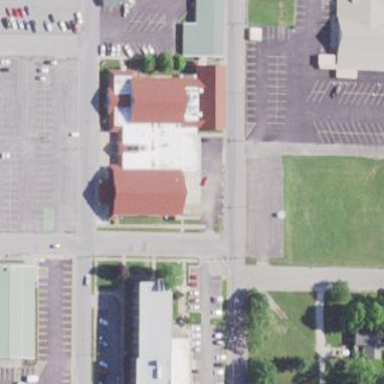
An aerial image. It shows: Building that serves as place of worship.